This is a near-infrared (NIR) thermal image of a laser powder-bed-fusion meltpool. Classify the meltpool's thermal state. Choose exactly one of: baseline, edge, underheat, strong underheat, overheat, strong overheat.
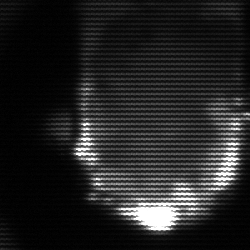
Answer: baseline